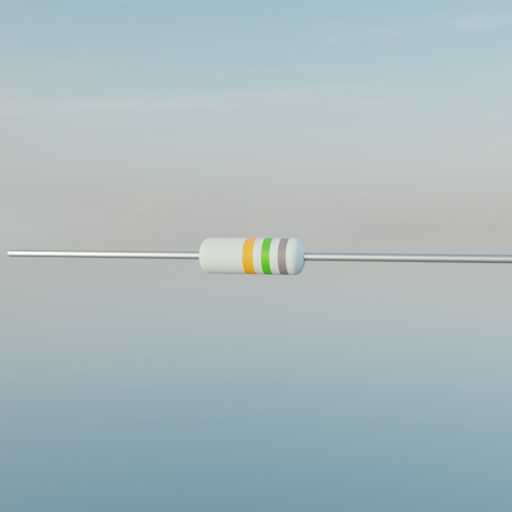
Resistor colour bands (in order): orange, green, gray